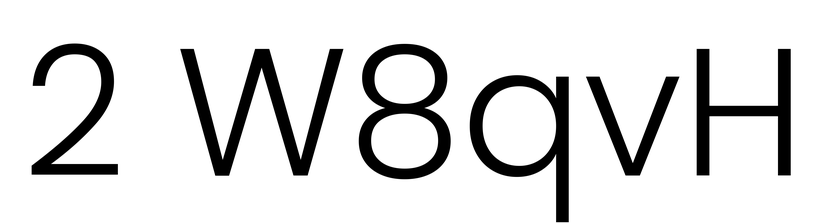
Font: Poppins-Light